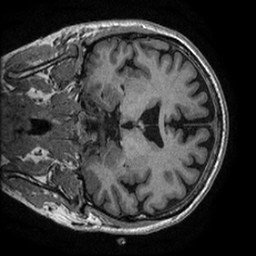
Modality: T1w
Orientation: coronal
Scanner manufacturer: ge
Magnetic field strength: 3 T
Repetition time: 0.006364 s
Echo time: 0.002788 s